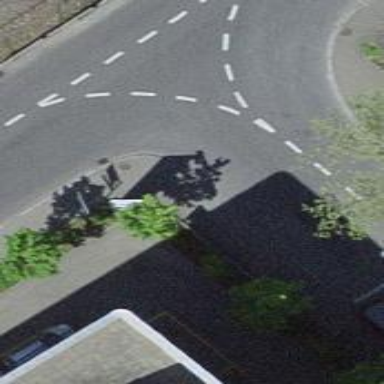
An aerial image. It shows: Kerb serving as barrier.